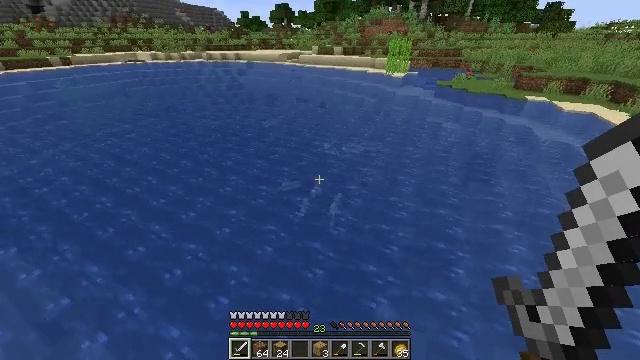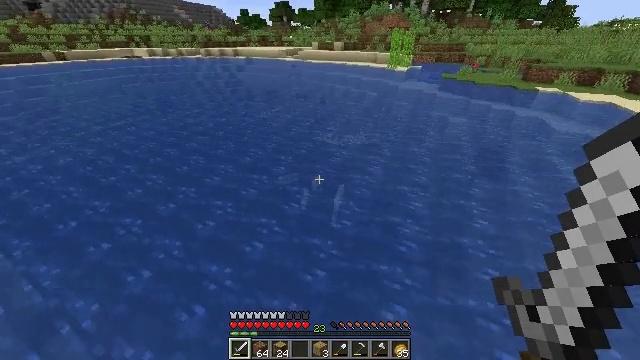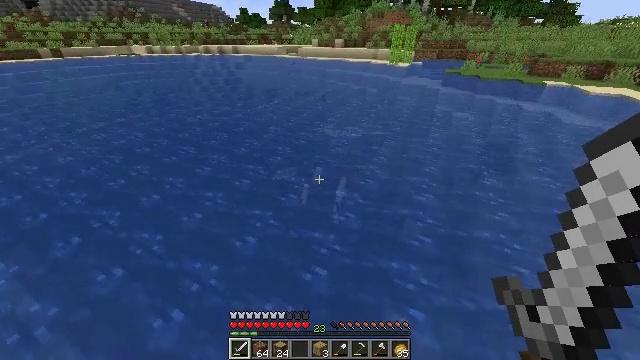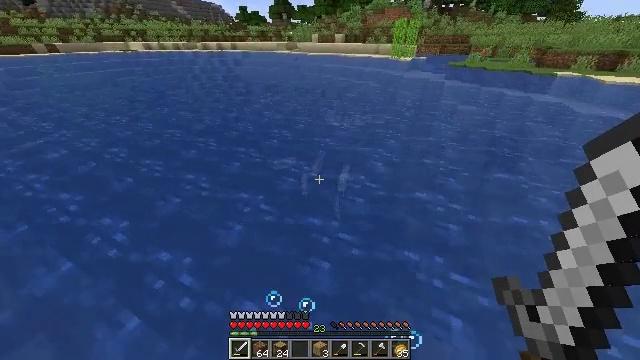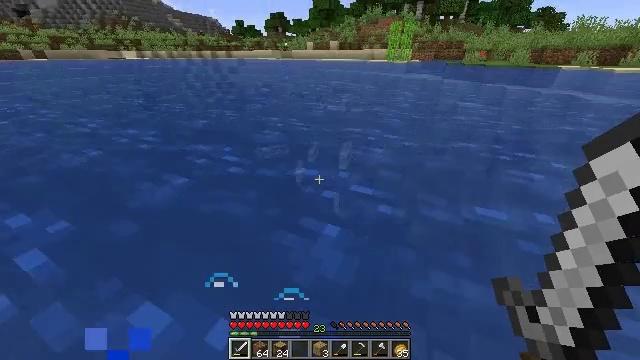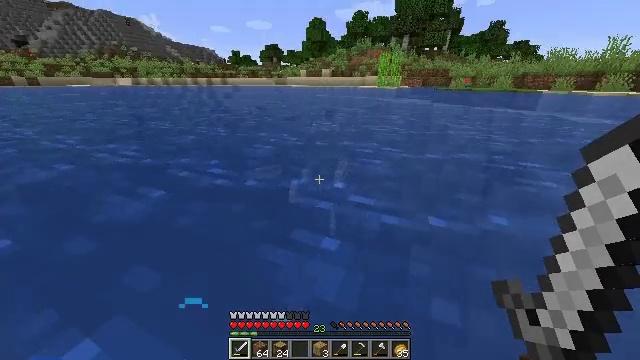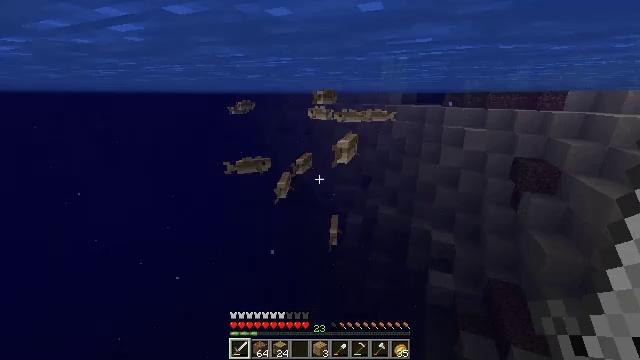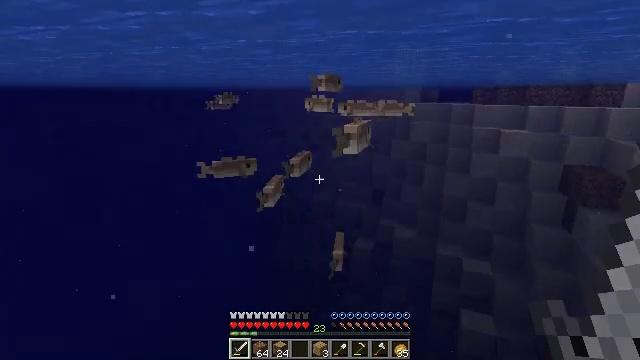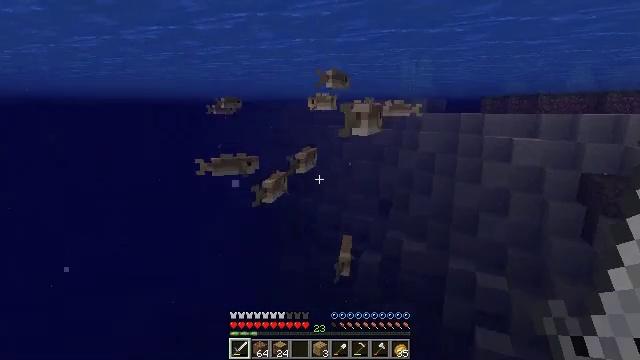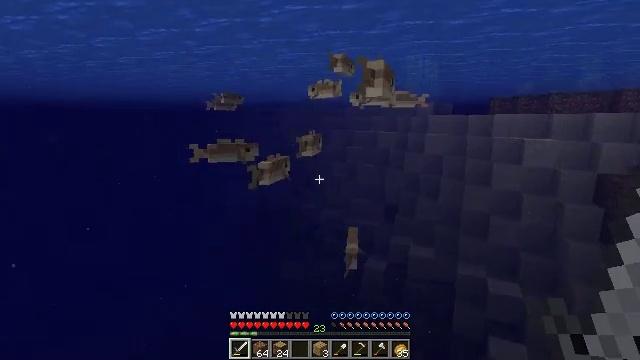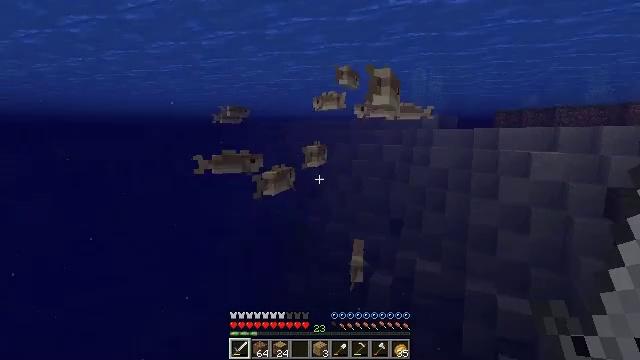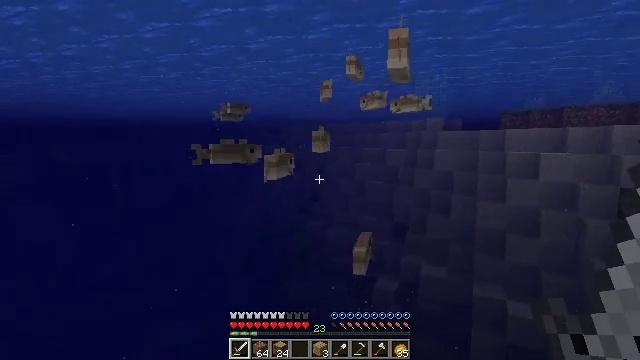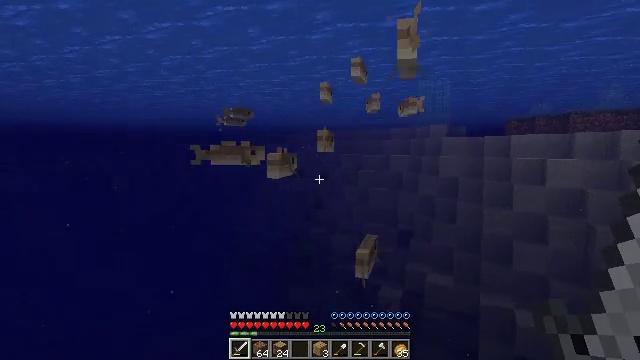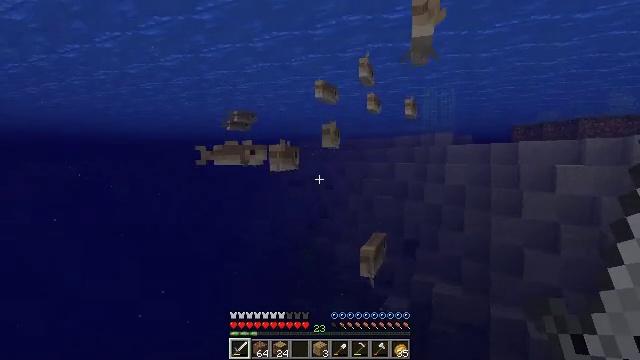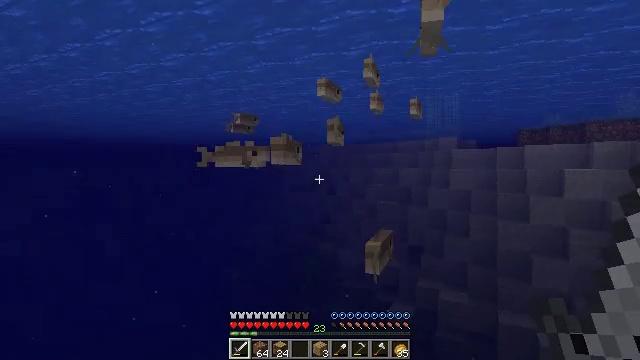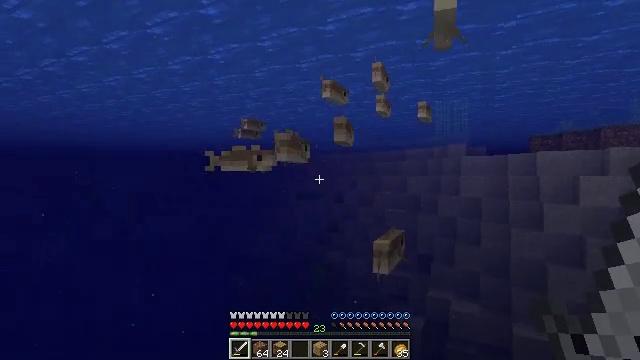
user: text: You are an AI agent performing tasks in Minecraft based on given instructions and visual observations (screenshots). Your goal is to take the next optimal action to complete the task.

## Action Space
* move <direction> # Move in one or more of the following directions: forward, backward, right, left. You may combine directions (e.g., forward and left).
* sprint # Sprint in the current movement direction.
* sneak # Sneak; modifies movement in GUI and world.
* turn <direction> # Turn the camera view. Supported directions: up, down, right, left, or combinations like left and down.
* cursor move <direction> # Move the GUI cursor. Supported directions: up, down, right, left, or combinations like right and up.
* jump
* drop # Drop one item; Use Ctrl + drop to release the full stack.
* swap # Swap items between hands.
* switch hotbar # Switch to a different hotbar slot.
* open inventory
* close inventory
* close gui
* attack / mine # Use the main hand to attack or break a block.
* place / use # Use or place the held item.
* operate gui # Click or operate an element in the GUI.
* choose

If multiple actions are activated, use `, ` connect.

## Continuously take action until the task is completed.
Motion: motion action
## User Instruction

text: Hunt a cod.
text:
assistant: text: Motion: move forward, jump
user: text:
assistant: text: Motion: move forward
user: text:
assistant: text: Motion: move forward
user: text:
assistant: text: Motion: move forward, turn right and up
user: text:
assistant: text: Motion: move forward, turn right and up
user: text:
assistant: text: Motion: move forward, turn up
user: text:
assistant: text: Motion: move forward, turn up
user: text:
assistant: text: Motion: move forward, turn up
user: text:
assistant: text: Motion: move forward, turn up
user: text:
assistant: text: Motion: move forward, turn up
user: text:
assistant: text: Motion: move forward, turn up
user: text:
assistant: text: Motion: move forward, turn up
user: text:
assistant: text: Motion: move forward, turn up
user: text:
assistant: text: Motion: move forward, turn up
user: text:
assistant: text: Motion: move forward, turn left and up
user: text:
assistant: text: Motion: move forward, turn left and up
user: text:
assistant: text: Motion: move forward, turn up
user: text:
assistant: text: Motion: turn up
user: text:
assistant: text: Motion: turn up
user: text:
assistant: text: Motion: turn up
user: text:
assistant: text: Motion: attack / mine
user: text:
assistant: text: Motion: move forward, attack / mine
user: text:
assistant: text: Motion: move forward, attack / mine
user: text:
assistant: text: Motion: move forward
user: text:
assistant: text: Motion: move forward
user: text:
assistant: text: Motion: move forward
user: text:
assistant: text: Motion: move forward
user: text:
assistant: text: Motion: move forward
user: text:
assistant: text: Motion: move forward
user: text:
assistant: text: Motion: move forward